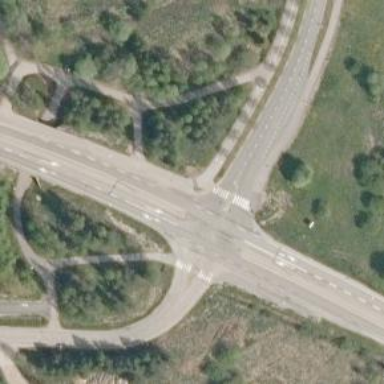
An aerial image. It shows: Crossing on asphalt cycleway.